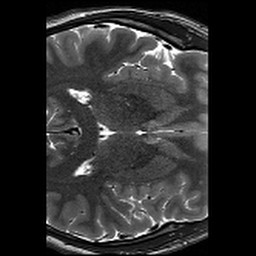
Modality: T2w
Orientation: axial
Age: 20
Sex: male
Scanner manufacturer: siemens
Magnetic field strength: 3 T
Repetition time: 13.15 s
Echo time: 0.082 s